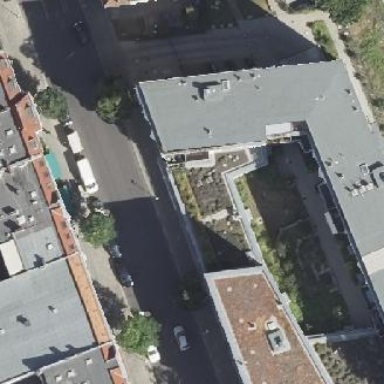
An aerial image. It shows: Building with flat roof covered in grass.